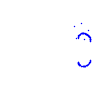
Particle: proton